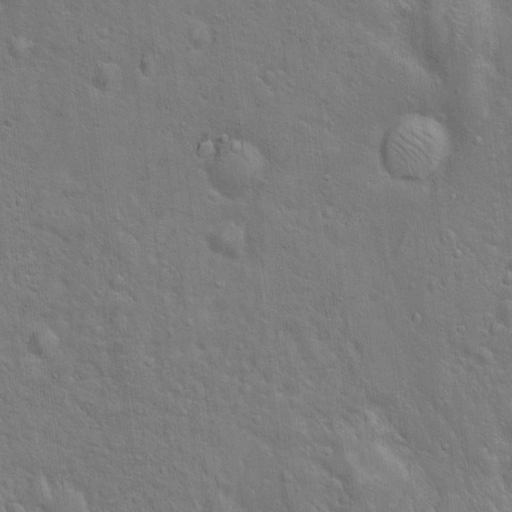
Classes present: Background